Interaction volume radius: 5 \u00c5
Interaction volume height: 30 \u00c5
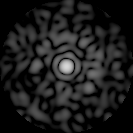
Disorder parameter: 0.8238